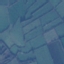
Land use / land cover class: Pasture